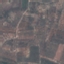
Label: PermanentCrop